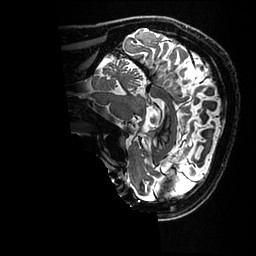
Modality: T2w
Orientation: sagittal
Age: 60
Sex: male
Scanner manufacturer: ge
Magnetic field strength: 3 T
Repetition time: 3.202 s
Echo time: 0.0588 s